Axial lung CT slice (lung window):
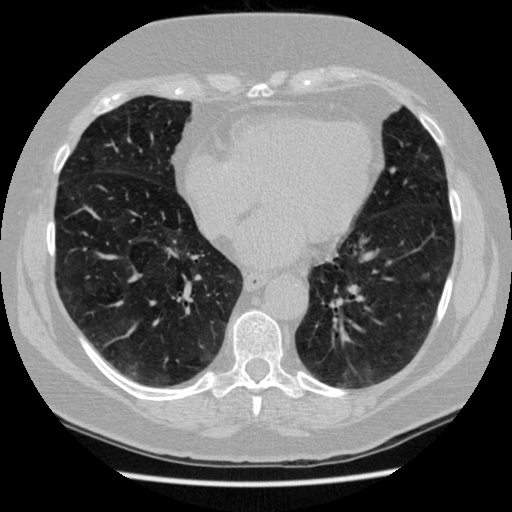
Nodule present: no